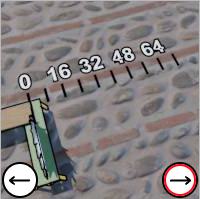
Task: length
Answer: 0
First scale value: 16.0